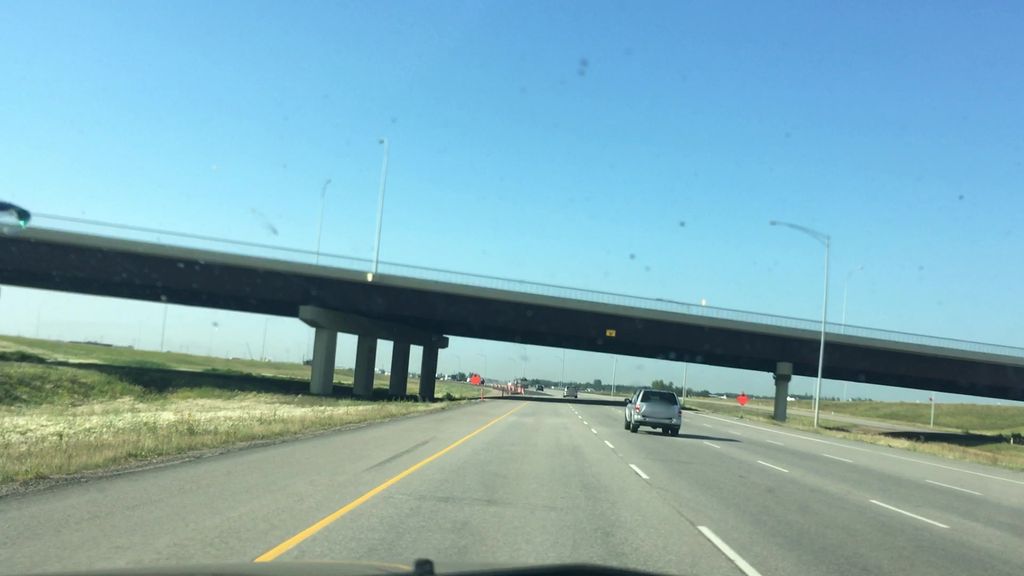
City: edmonton